The image shows the envelope spectrum of a rolling-element bearing's vibration signal, with the characteristic fault frequencies (BPFO outer race, BPFI inner race, BSF ball, FTF cage) marked as reference lines. Based on the visible evidence, which condition applies: normal, inner_race, outer_race, ball?
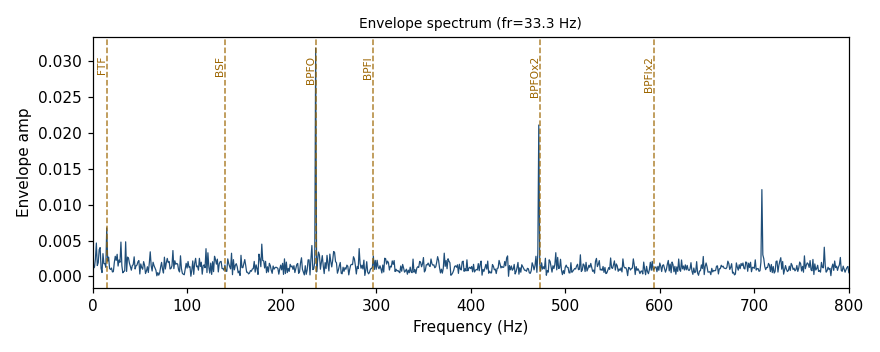
Answer: outer_race